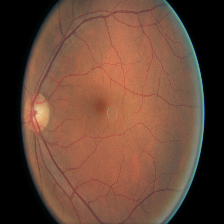
Diabetic retinopathy grade: Moderate